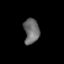
Tissue: lung
Cell type: Epithelial cells
Senescence score: 0.1252
Nuclear area (px): 382
Mean DAPI intensity: 107.953